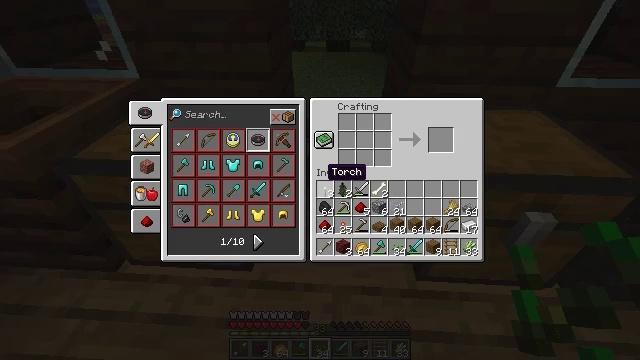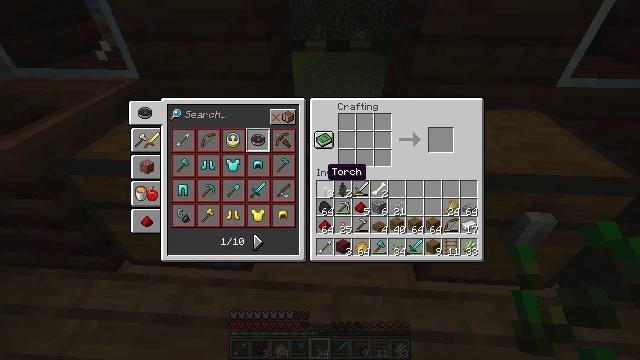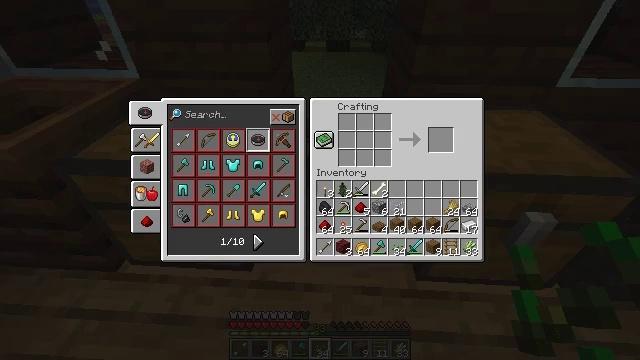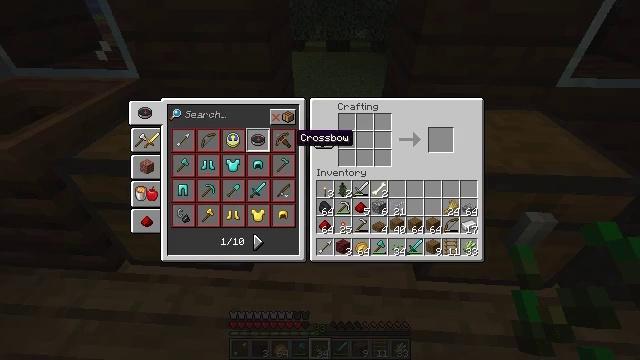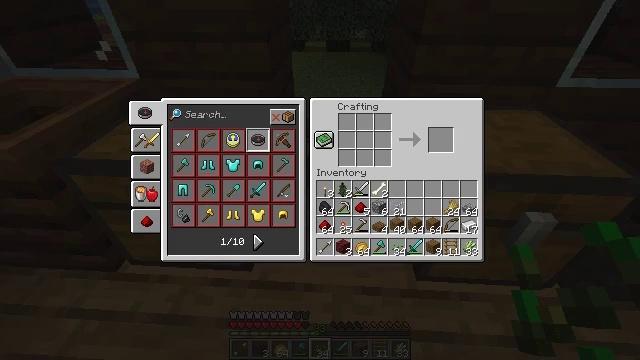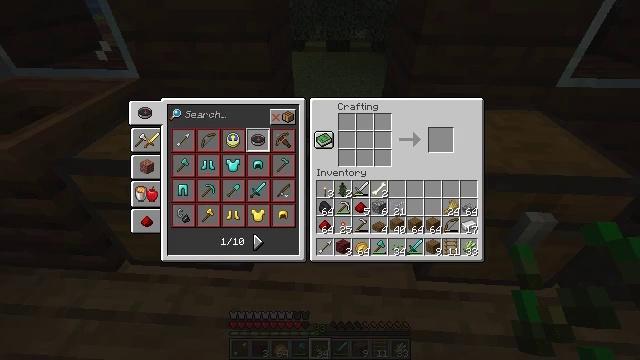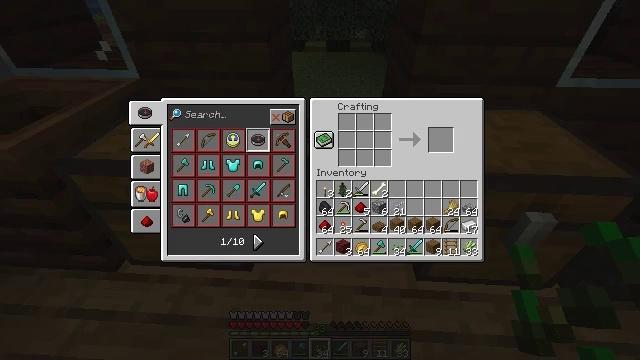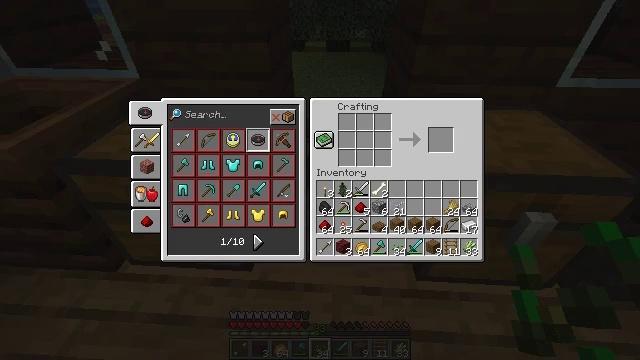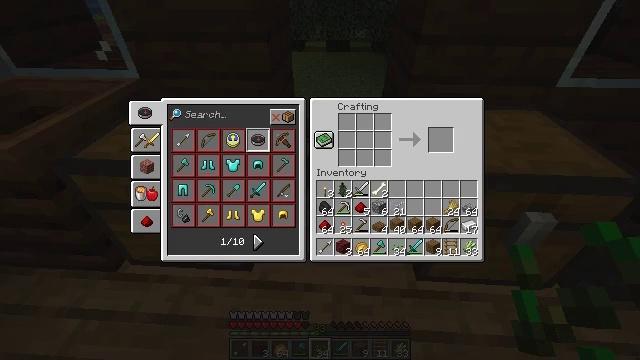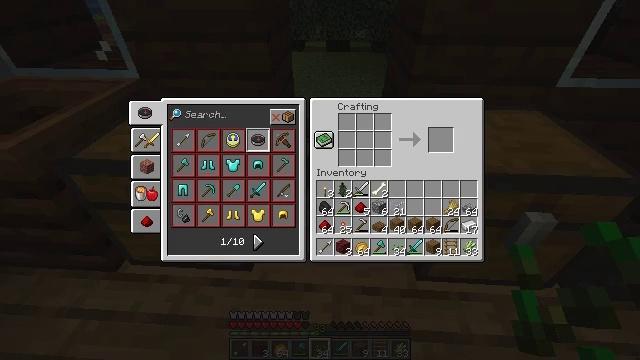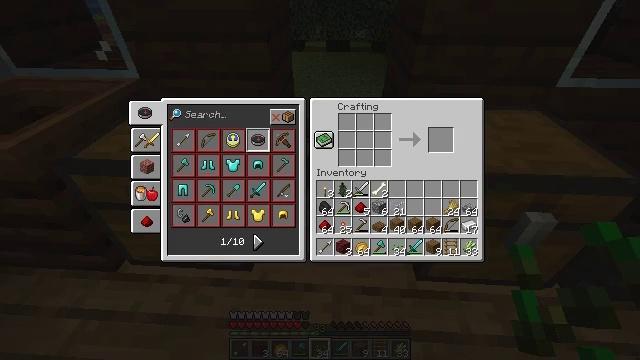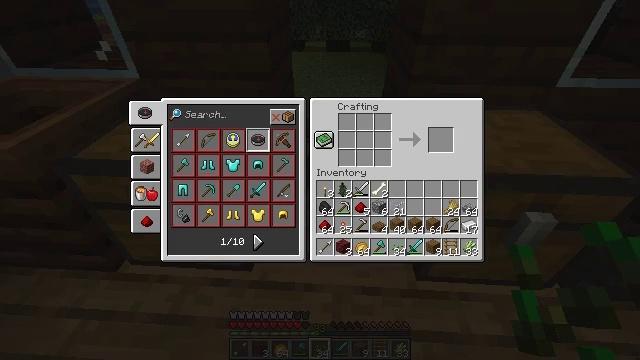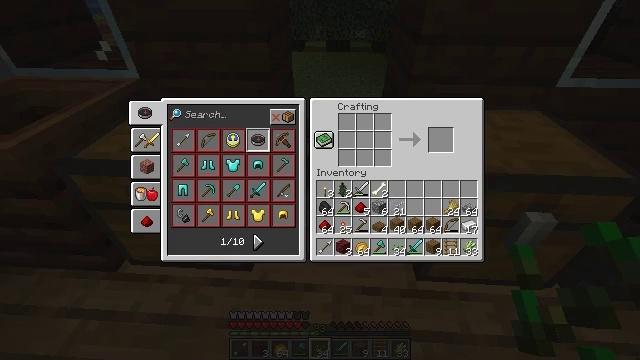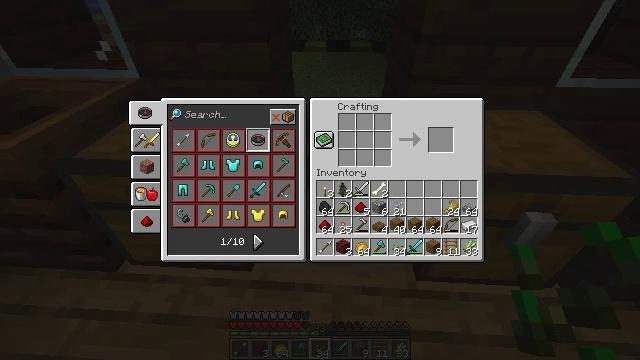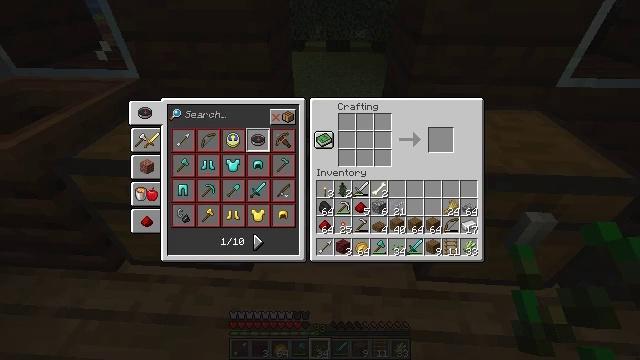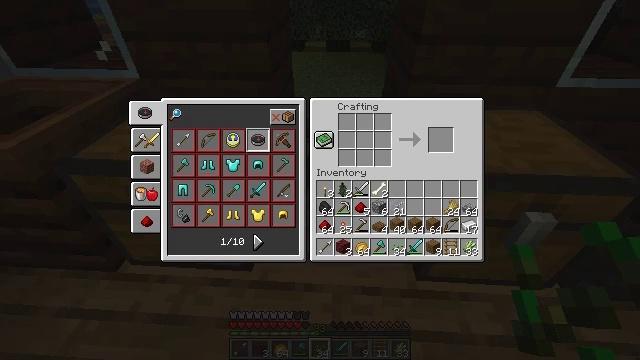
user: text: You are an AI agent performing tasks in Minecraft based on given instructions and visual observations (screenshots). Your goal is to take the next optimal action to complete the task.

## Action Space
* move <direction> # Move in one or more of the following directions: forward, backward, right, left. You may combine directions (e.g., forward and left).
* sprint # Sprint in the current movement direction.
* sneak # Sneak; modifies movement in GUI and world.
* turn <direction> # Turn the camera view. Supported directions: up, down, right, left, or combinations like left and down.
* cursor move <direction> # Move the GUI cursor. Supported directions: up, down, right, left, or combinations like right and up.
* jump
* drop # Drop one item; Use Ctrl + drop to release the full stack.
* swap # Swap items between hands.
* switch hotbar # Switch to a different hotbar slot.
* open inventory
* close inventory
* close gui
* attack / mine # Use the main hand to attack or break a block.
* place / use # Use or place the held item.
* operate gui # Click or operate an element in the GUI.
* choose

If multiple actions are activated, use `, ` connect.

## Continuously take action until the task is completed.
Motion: motion action
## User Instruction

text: Use the crafting table to make a hay block from wheat.
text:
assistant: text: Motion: no_op
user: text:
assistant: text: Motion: no_op
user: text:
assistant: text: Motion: cursor move left and up
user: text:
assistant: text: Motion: cursor move left and up
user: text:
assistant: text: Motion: cursor move left and up
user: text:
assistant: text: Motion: no_op
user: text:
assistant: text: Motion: no_op
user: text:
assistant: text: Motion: no_op
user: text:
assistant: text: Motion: cursor move right
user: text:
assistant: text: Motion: cursor move down
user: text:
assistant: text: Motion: cursor move right
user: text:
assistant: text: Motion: cursor move right
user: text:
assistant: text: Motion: no_op
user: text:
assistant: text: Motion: no_op
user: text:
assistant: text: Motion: operate gui
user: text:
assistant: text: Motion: operate gui
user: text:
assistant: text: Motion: operate gui
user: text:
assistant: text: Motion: no_op
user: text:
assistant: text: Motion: no_op
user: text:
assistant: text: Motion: no_op
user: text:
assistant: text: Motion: no_op
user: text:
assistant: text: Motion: no_op
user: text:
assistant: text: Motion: no_op
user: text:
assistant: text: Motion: no_op
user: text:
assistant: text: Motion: no_op
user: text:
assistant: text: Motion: no_op
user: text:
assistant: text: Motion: no_op
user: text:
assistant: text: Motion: no_op
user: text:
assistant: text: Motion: no_op
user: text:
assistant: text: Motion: no_op